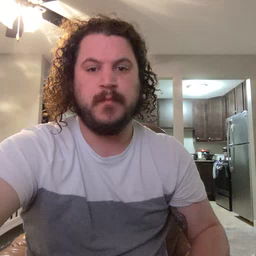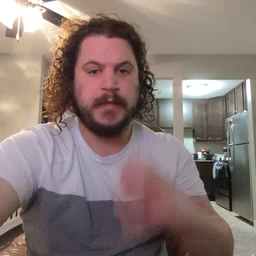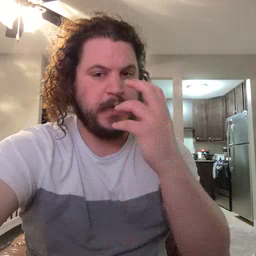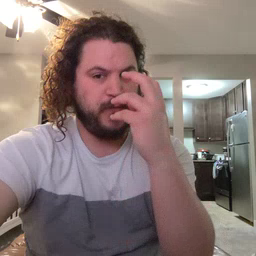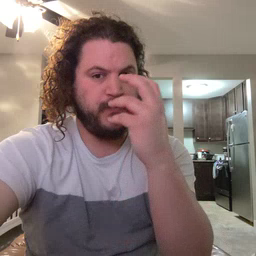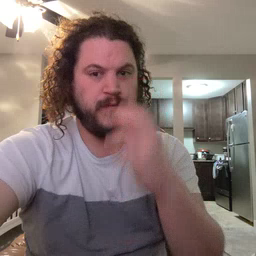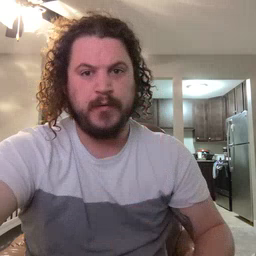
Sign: clown